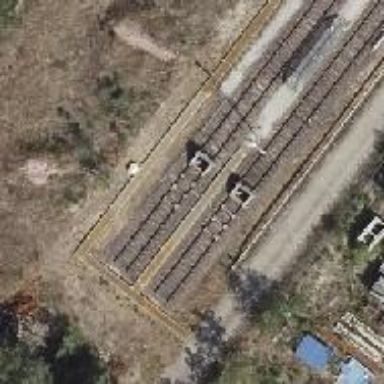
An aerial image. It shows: Yard used for service maintenance of electrified light rail railway.